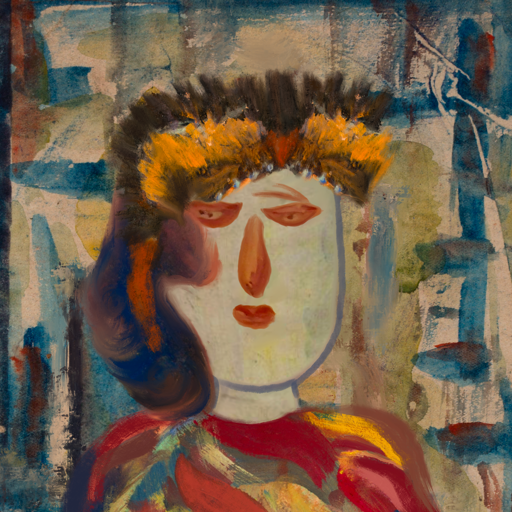
Background: Orphan, Head And Neck Front: Hill_Girl, Face Front: Pious_Lady, Bust: Mother_And_Son_Son, Hair Front: Mother_And_Son_Son, Head Accessory: Gypsy_Queen, Second Necklace: Blank, Necklace: Blank, Baby: Blank